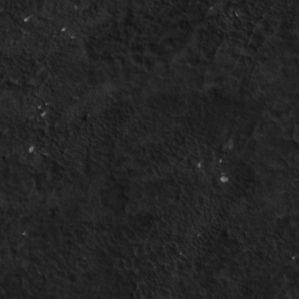
Label: non_frost